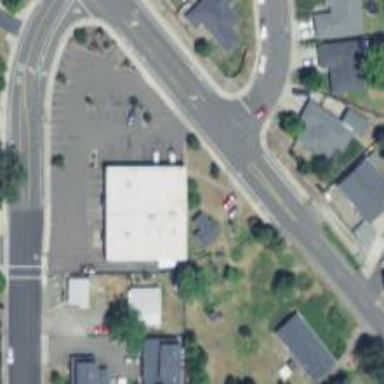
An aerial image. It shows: Convenience shop.